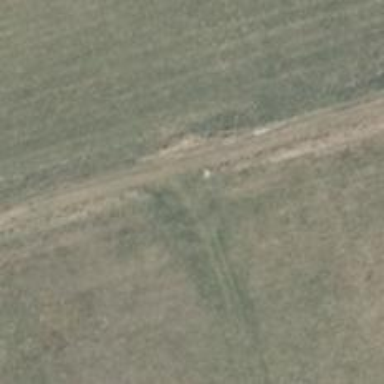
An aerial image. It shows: Agricultural track with grass surface. The track is suitable for agricultural vehicles and has grade 4 track type.